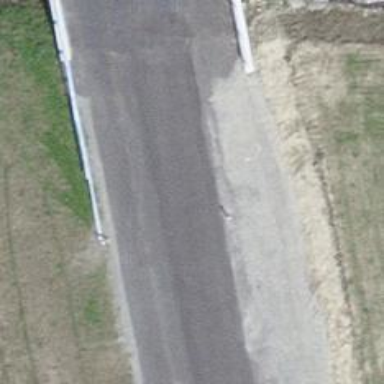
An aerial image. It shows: Asphalt cycleway.